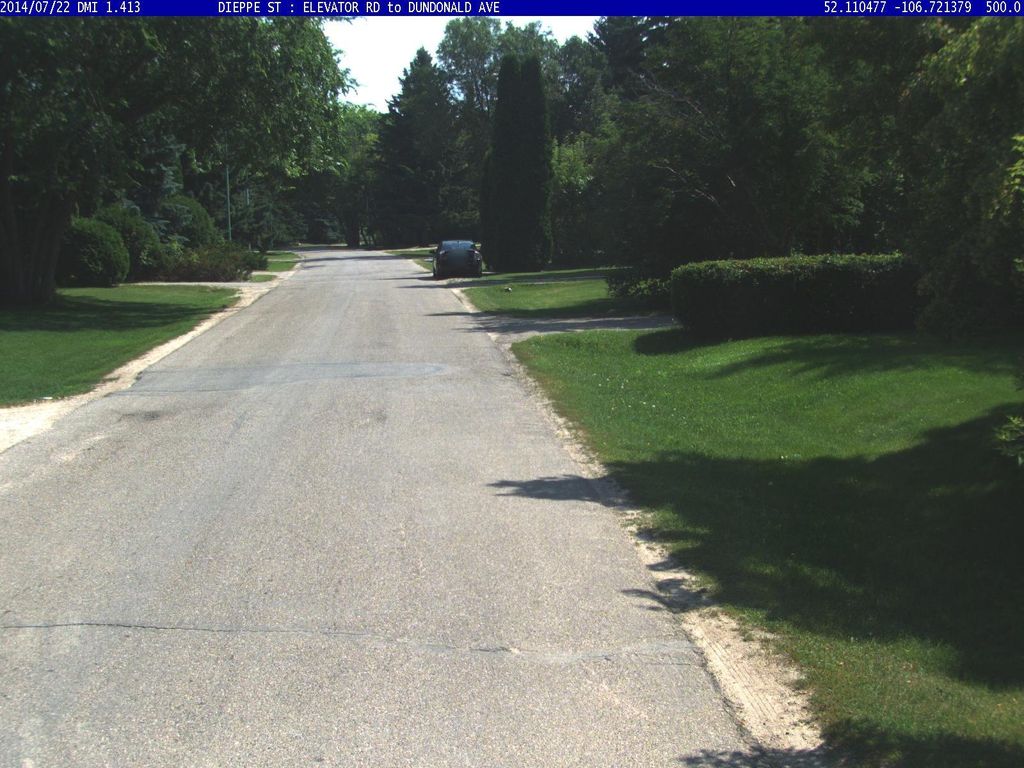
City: saskatoon